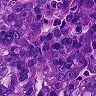
Metastatic tissue present: yes